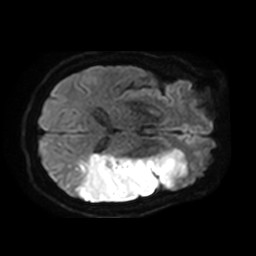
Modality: TRACE
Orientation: axial
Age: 58
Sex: male
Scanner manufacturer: philips
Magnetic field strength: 3 T
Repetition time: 3.792 s
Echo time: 0.06104 s